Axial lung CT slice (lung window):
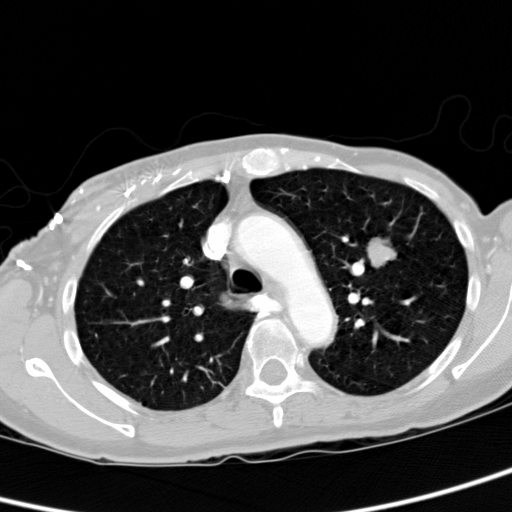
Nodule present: yes
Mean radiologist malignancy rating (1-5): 3.75